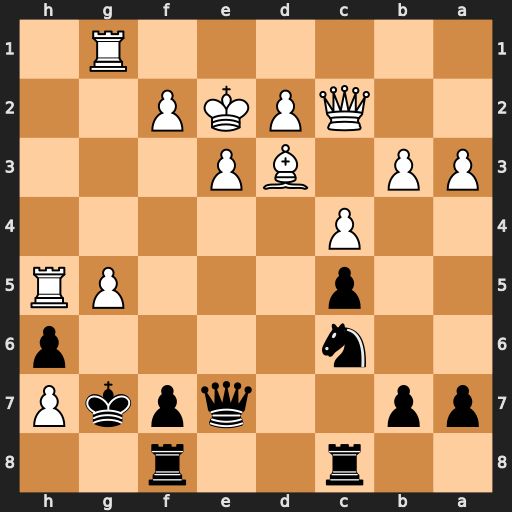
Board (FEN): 2r2r2/pp2qpkP/2n4p/2p3PR/2P5/PP1BP3/2QPKP2/6R1
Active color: b
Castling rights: -
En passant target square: -
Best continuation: Nd4+ Kd1 Nxc2